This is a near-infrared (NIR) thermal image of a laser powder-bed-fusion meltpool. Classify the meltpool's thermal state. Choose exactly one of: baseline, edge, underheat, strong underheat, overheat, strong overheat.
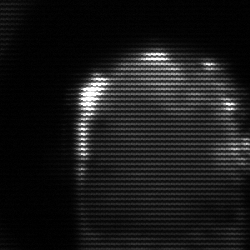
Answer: baseline